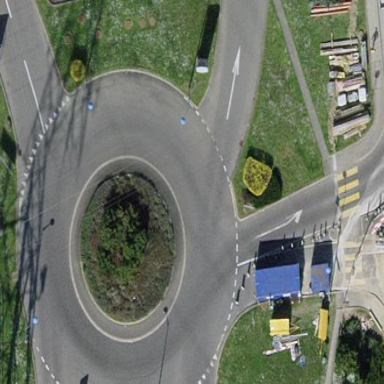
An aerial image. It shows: Service road that intersects roundabout.